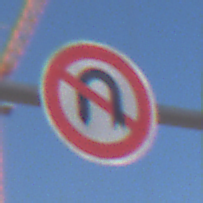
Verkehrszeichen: VerbotWenden
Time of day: MorningAfternoon
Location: Outdoor (Urban)
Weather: Clear
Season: NotSpecified
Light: Natural